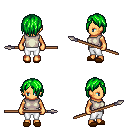
a pixel art fantasy rpg character, female body template, human, tanned skin, white sleeveless shirt, white pants, green bangs hairstyle, brown slippers, spear, four views (front, back, left, right), 2x2 character sprite sheet, small pixel art, hard edges, no anti-aliasing